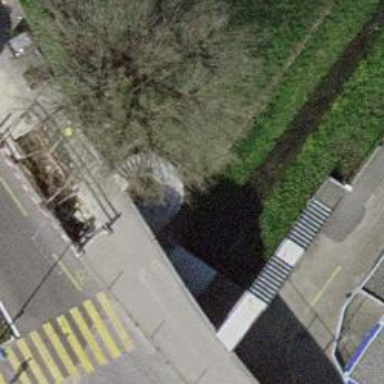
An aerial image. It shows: Steps with asphalt surface.